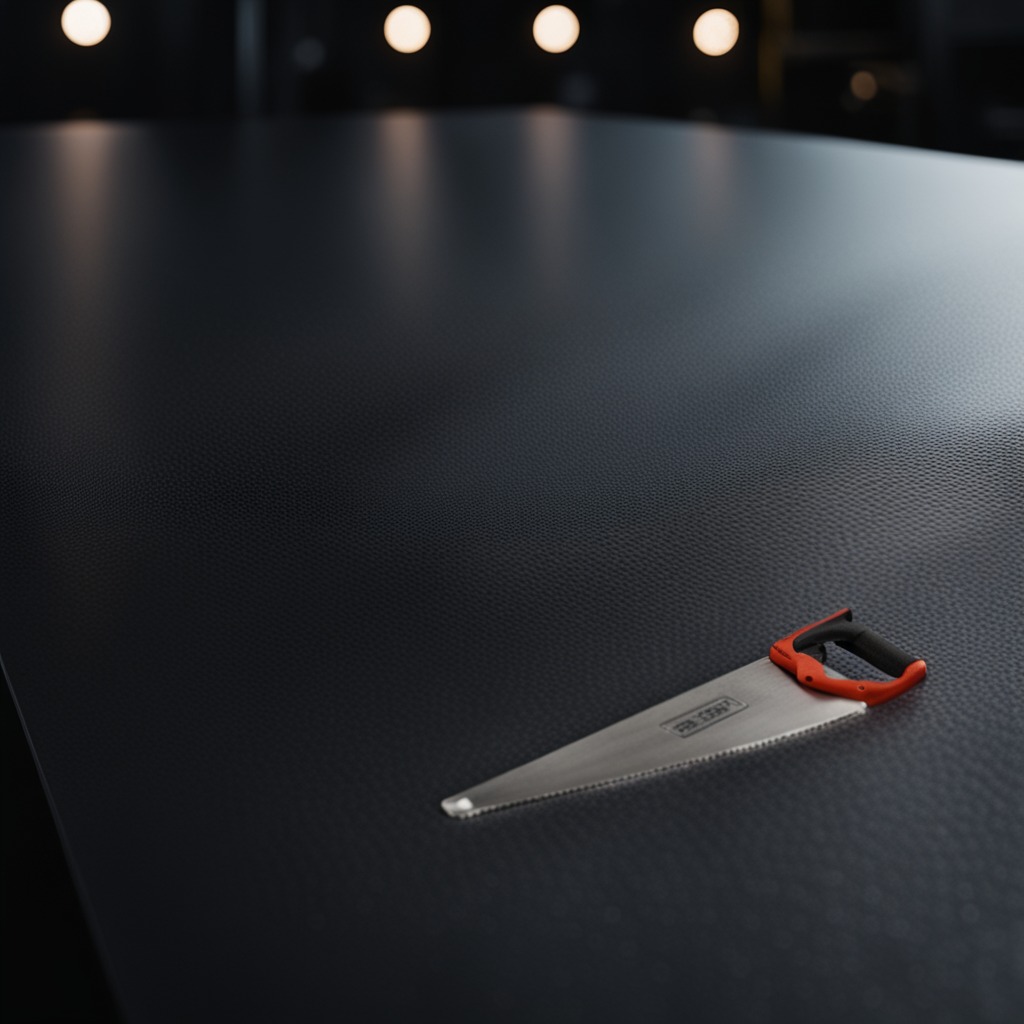
A metal saw lies on a clean granite tabletop inside a workshop at night.